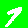
Digit: 7